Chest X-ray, AP view. Patient: 59 years old, sex M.
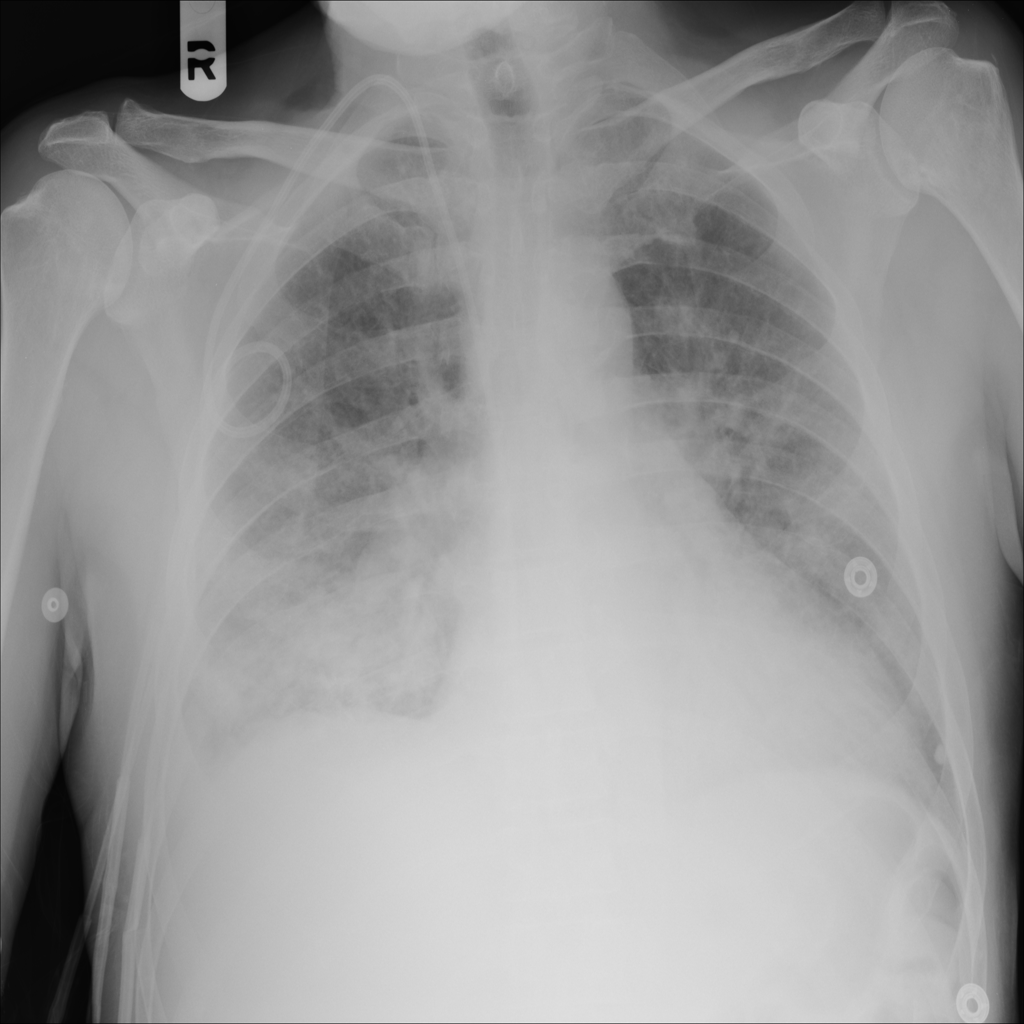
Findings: Effusion, Infiltration